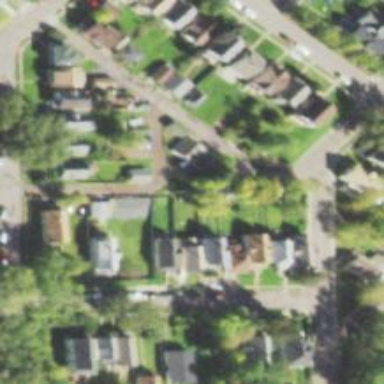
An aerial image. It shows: Alley classified as service road.